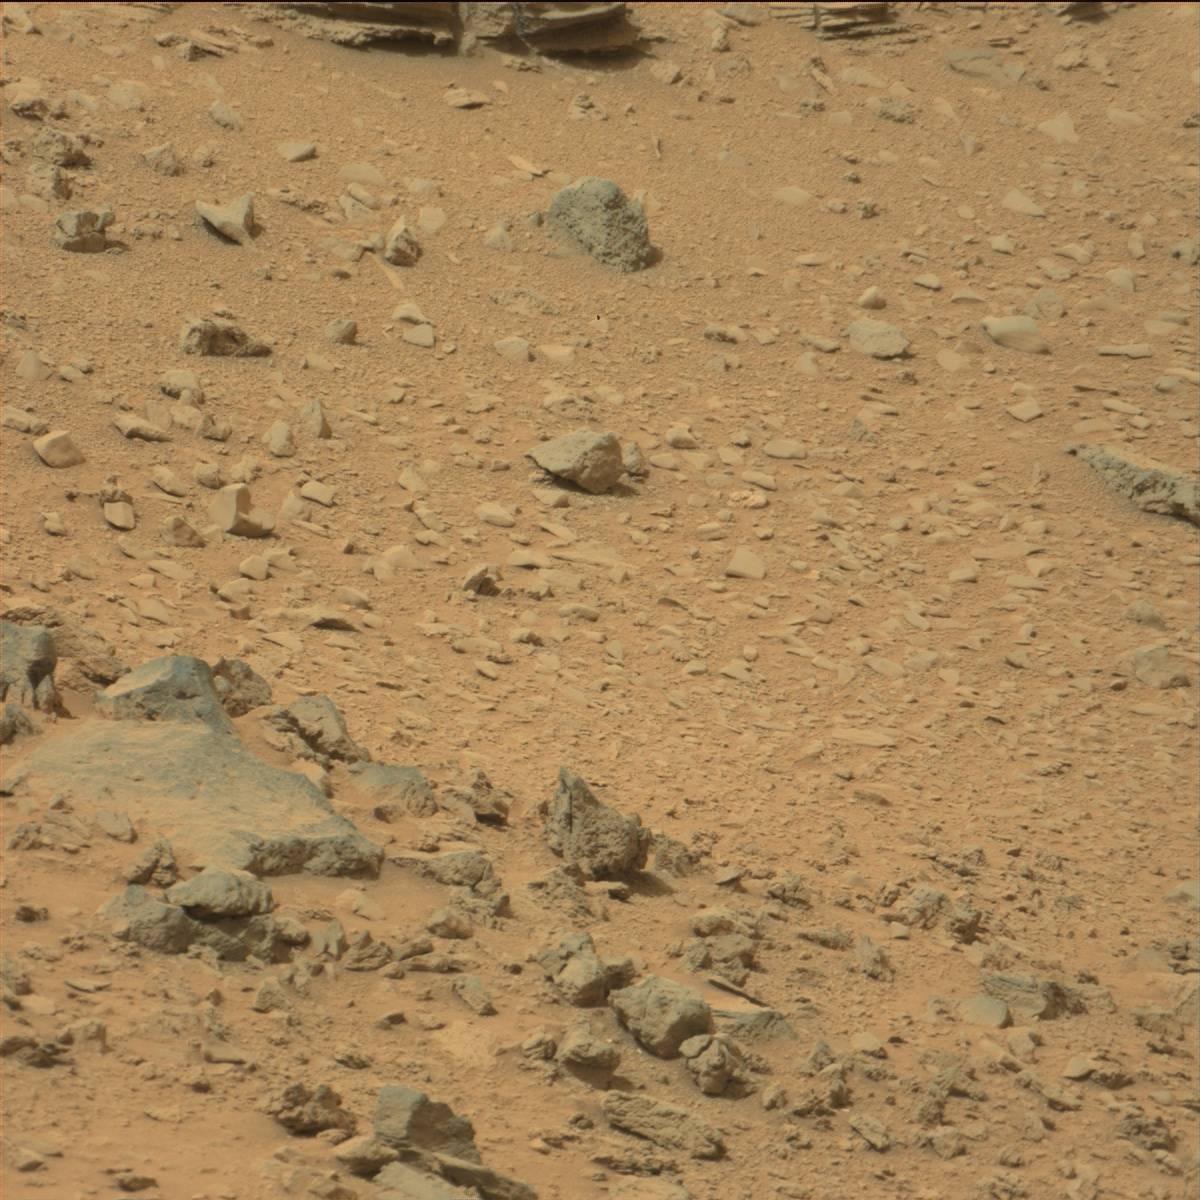
Terrain classes present: Bedrock, Rock, Sand / Soil